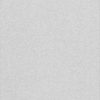
Label: dusty